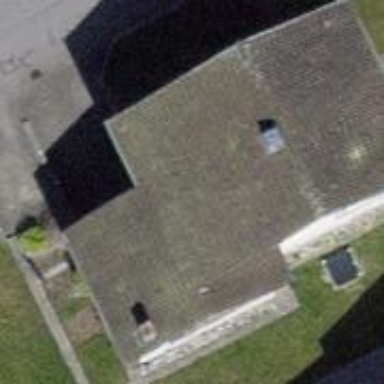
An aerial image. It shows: Detached building.